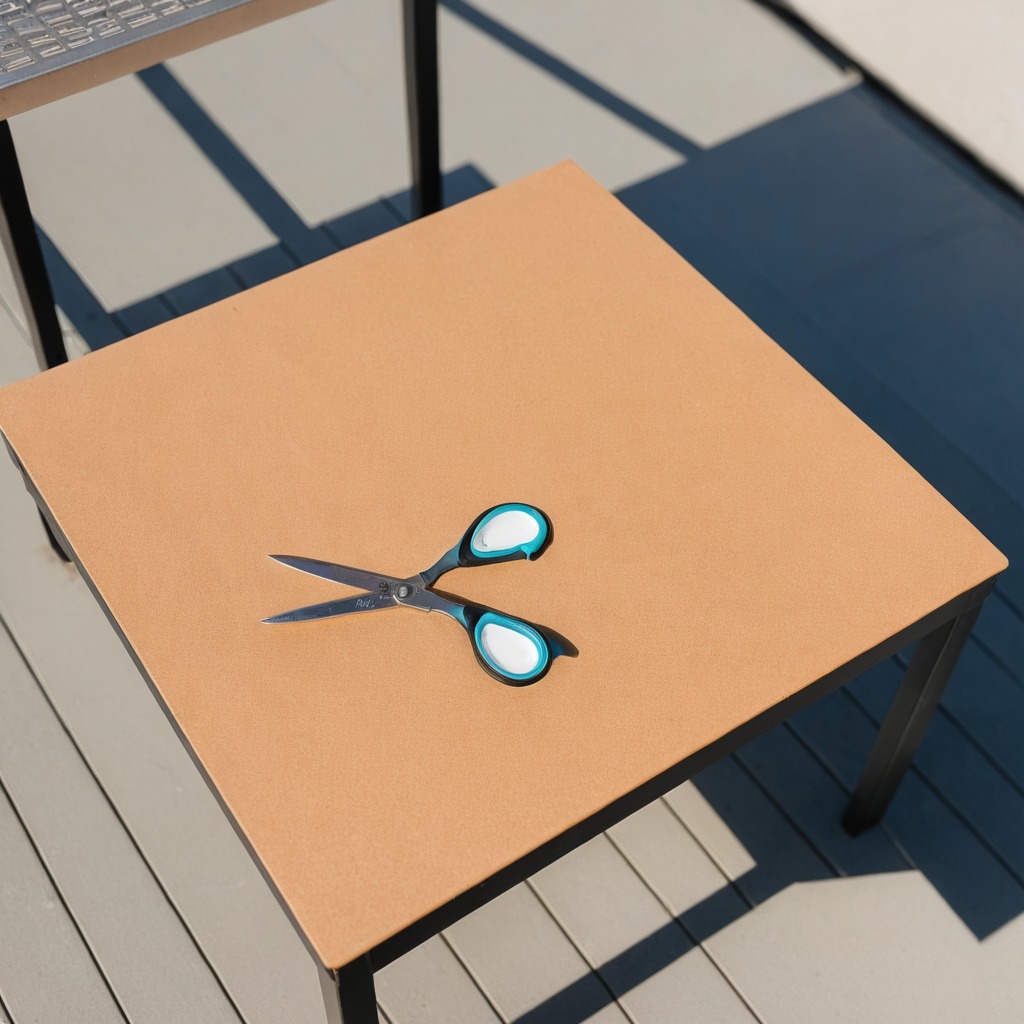
A scissor is lying on the table.